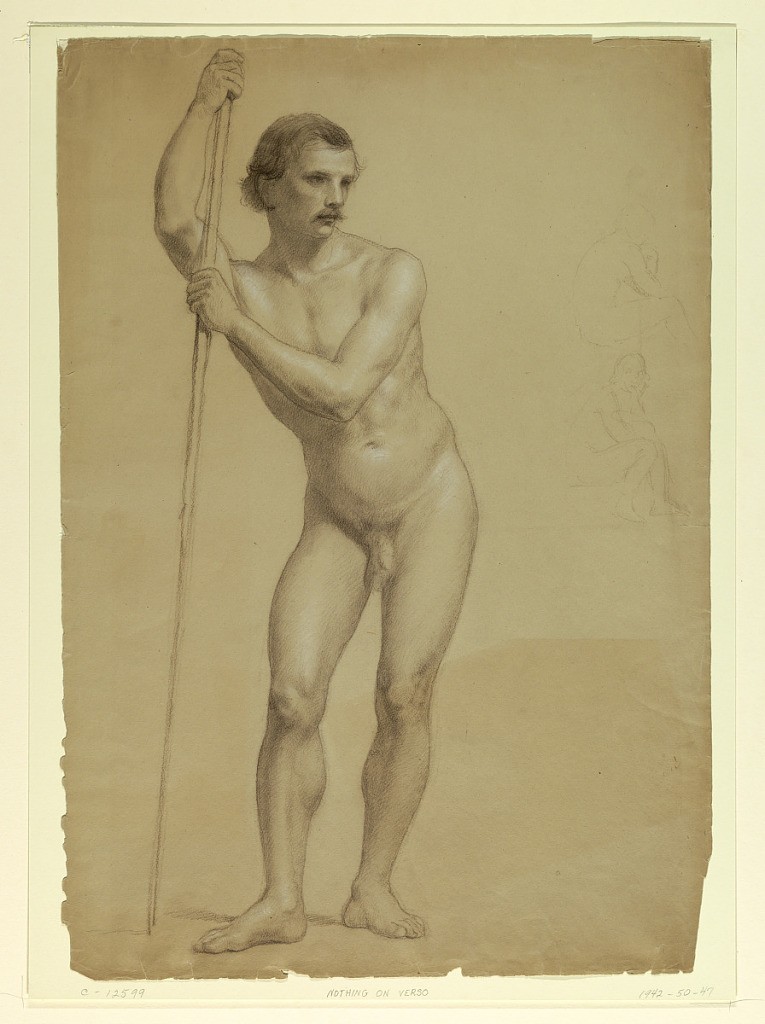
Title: Standing Male Nude
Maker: Daniel Huntington, American, 1816–1906
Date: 1866
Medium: Black and white chalk on light brown wove paper
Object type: Drawing
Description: Man standing facing frontally, head turned to the right, leaning on staff, to the left. Two seated male studies, at right.